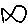
Label: fish